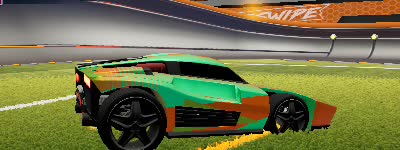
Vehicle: breakout